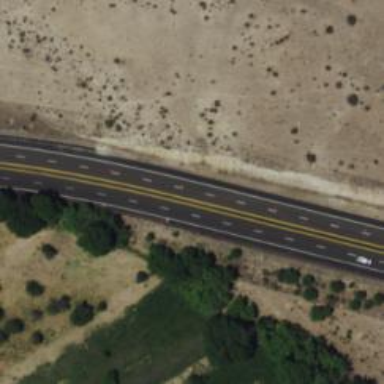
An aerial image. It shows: Expressway with asphalt surface classified as trunk highway.